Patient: sex M, age 54
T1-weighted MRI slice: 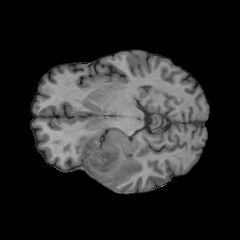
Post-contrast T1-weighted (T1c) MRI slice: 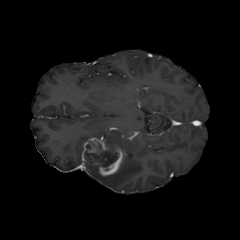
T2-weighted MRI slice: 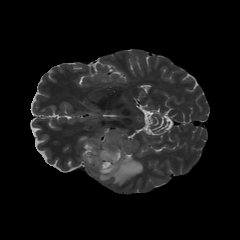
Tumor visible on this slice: yes
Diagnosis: Glioblastoma, IDH-wildtype
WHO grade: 4